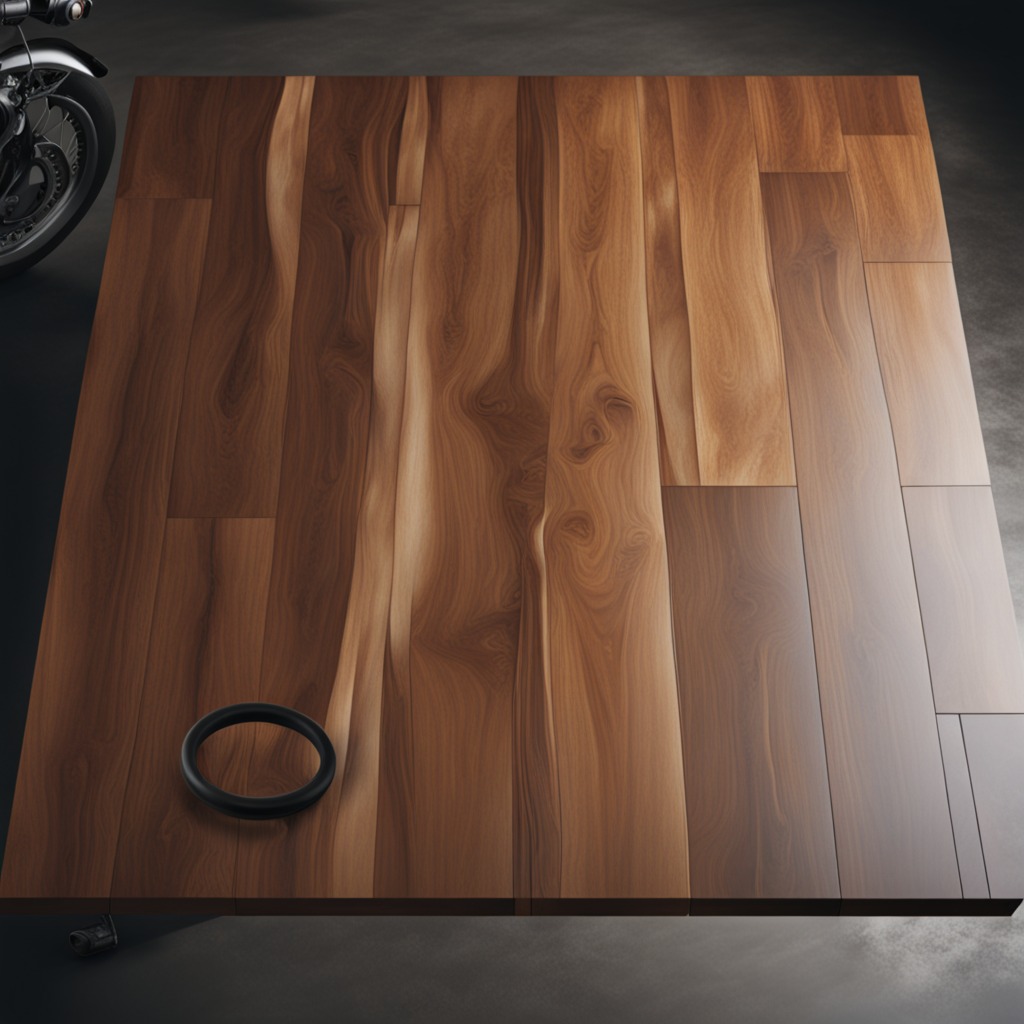
A rubber O-ring is lying on the wooden table in the vintage motorcycle garage.